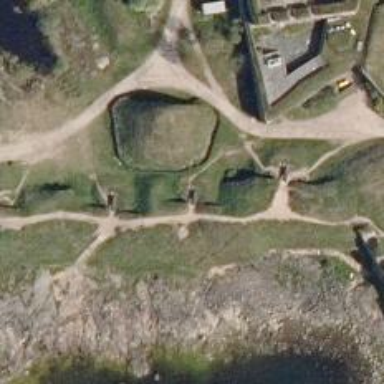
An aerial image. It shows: Attraction site featuring historic military bunker with cannon.